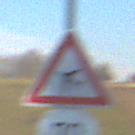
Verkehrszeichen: FlugbetriebRechts
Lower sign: Geschwindigkeit70
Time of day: MorningAfternoon
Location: Outdoor (Nature)
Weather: PartlyCloudy
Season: NotSpecified
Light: Natural